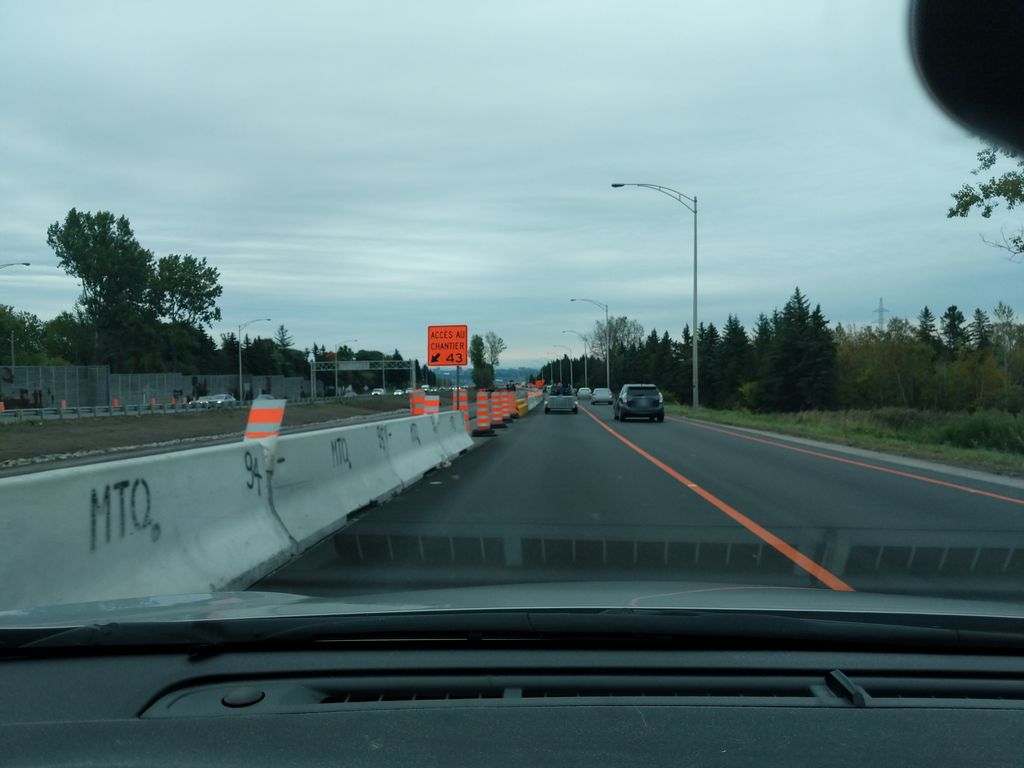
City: quebec_city